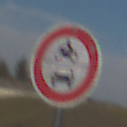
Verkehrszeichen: VerbotKraftfahrzeuge
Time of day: MorningAfternoon
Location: Outdoor (Nature)
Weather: PartlyCloudy
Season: NotSpecified
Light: Natural